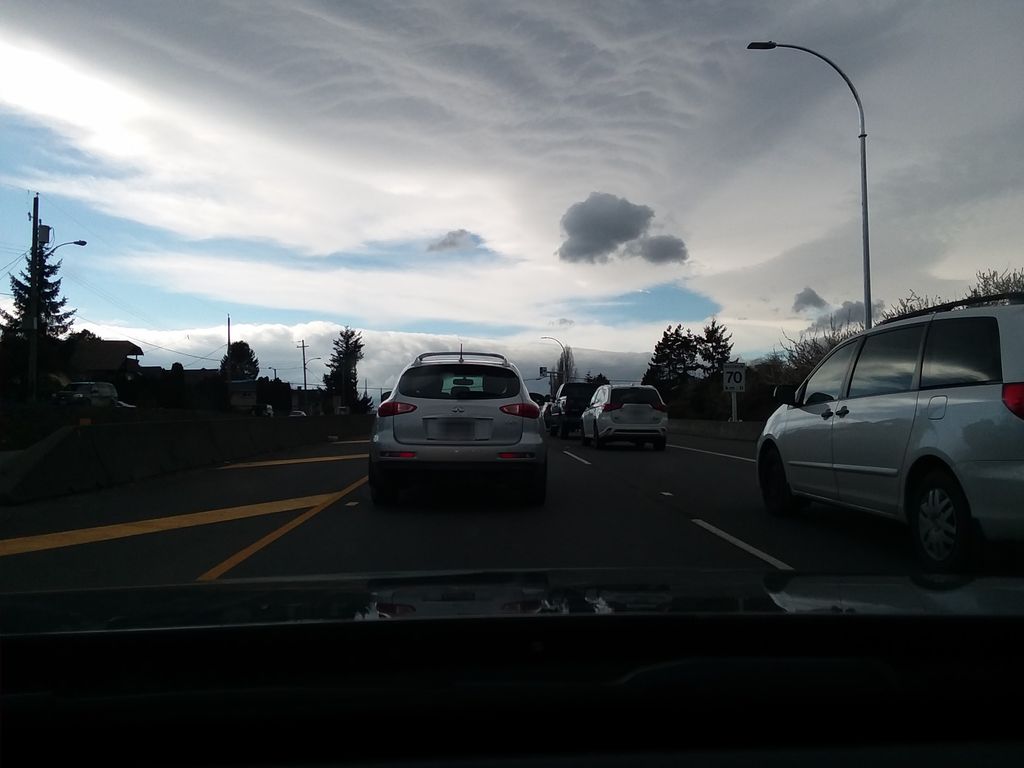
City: victoria